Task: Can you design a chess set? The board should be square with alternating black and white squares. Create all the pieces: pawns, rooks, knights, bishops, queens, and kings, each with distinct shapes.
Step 2542:
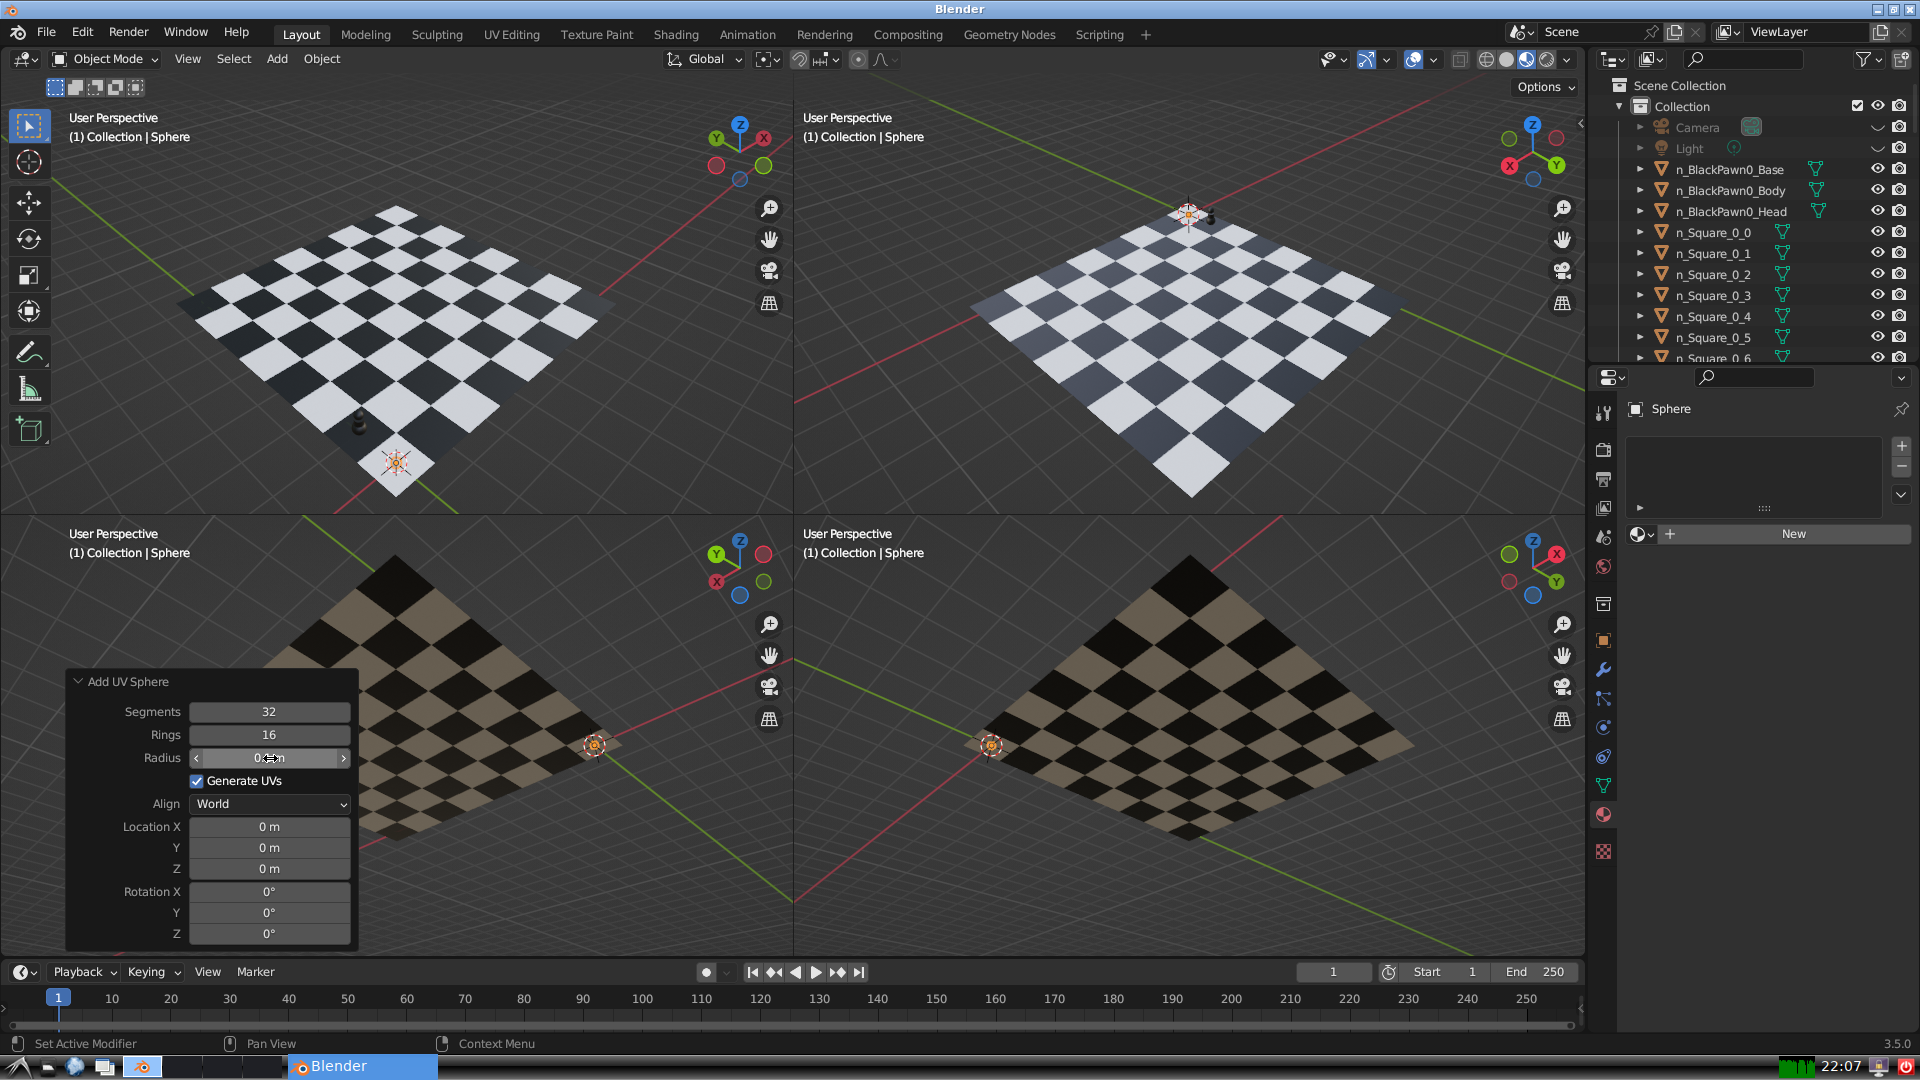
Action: click: no